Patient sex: F
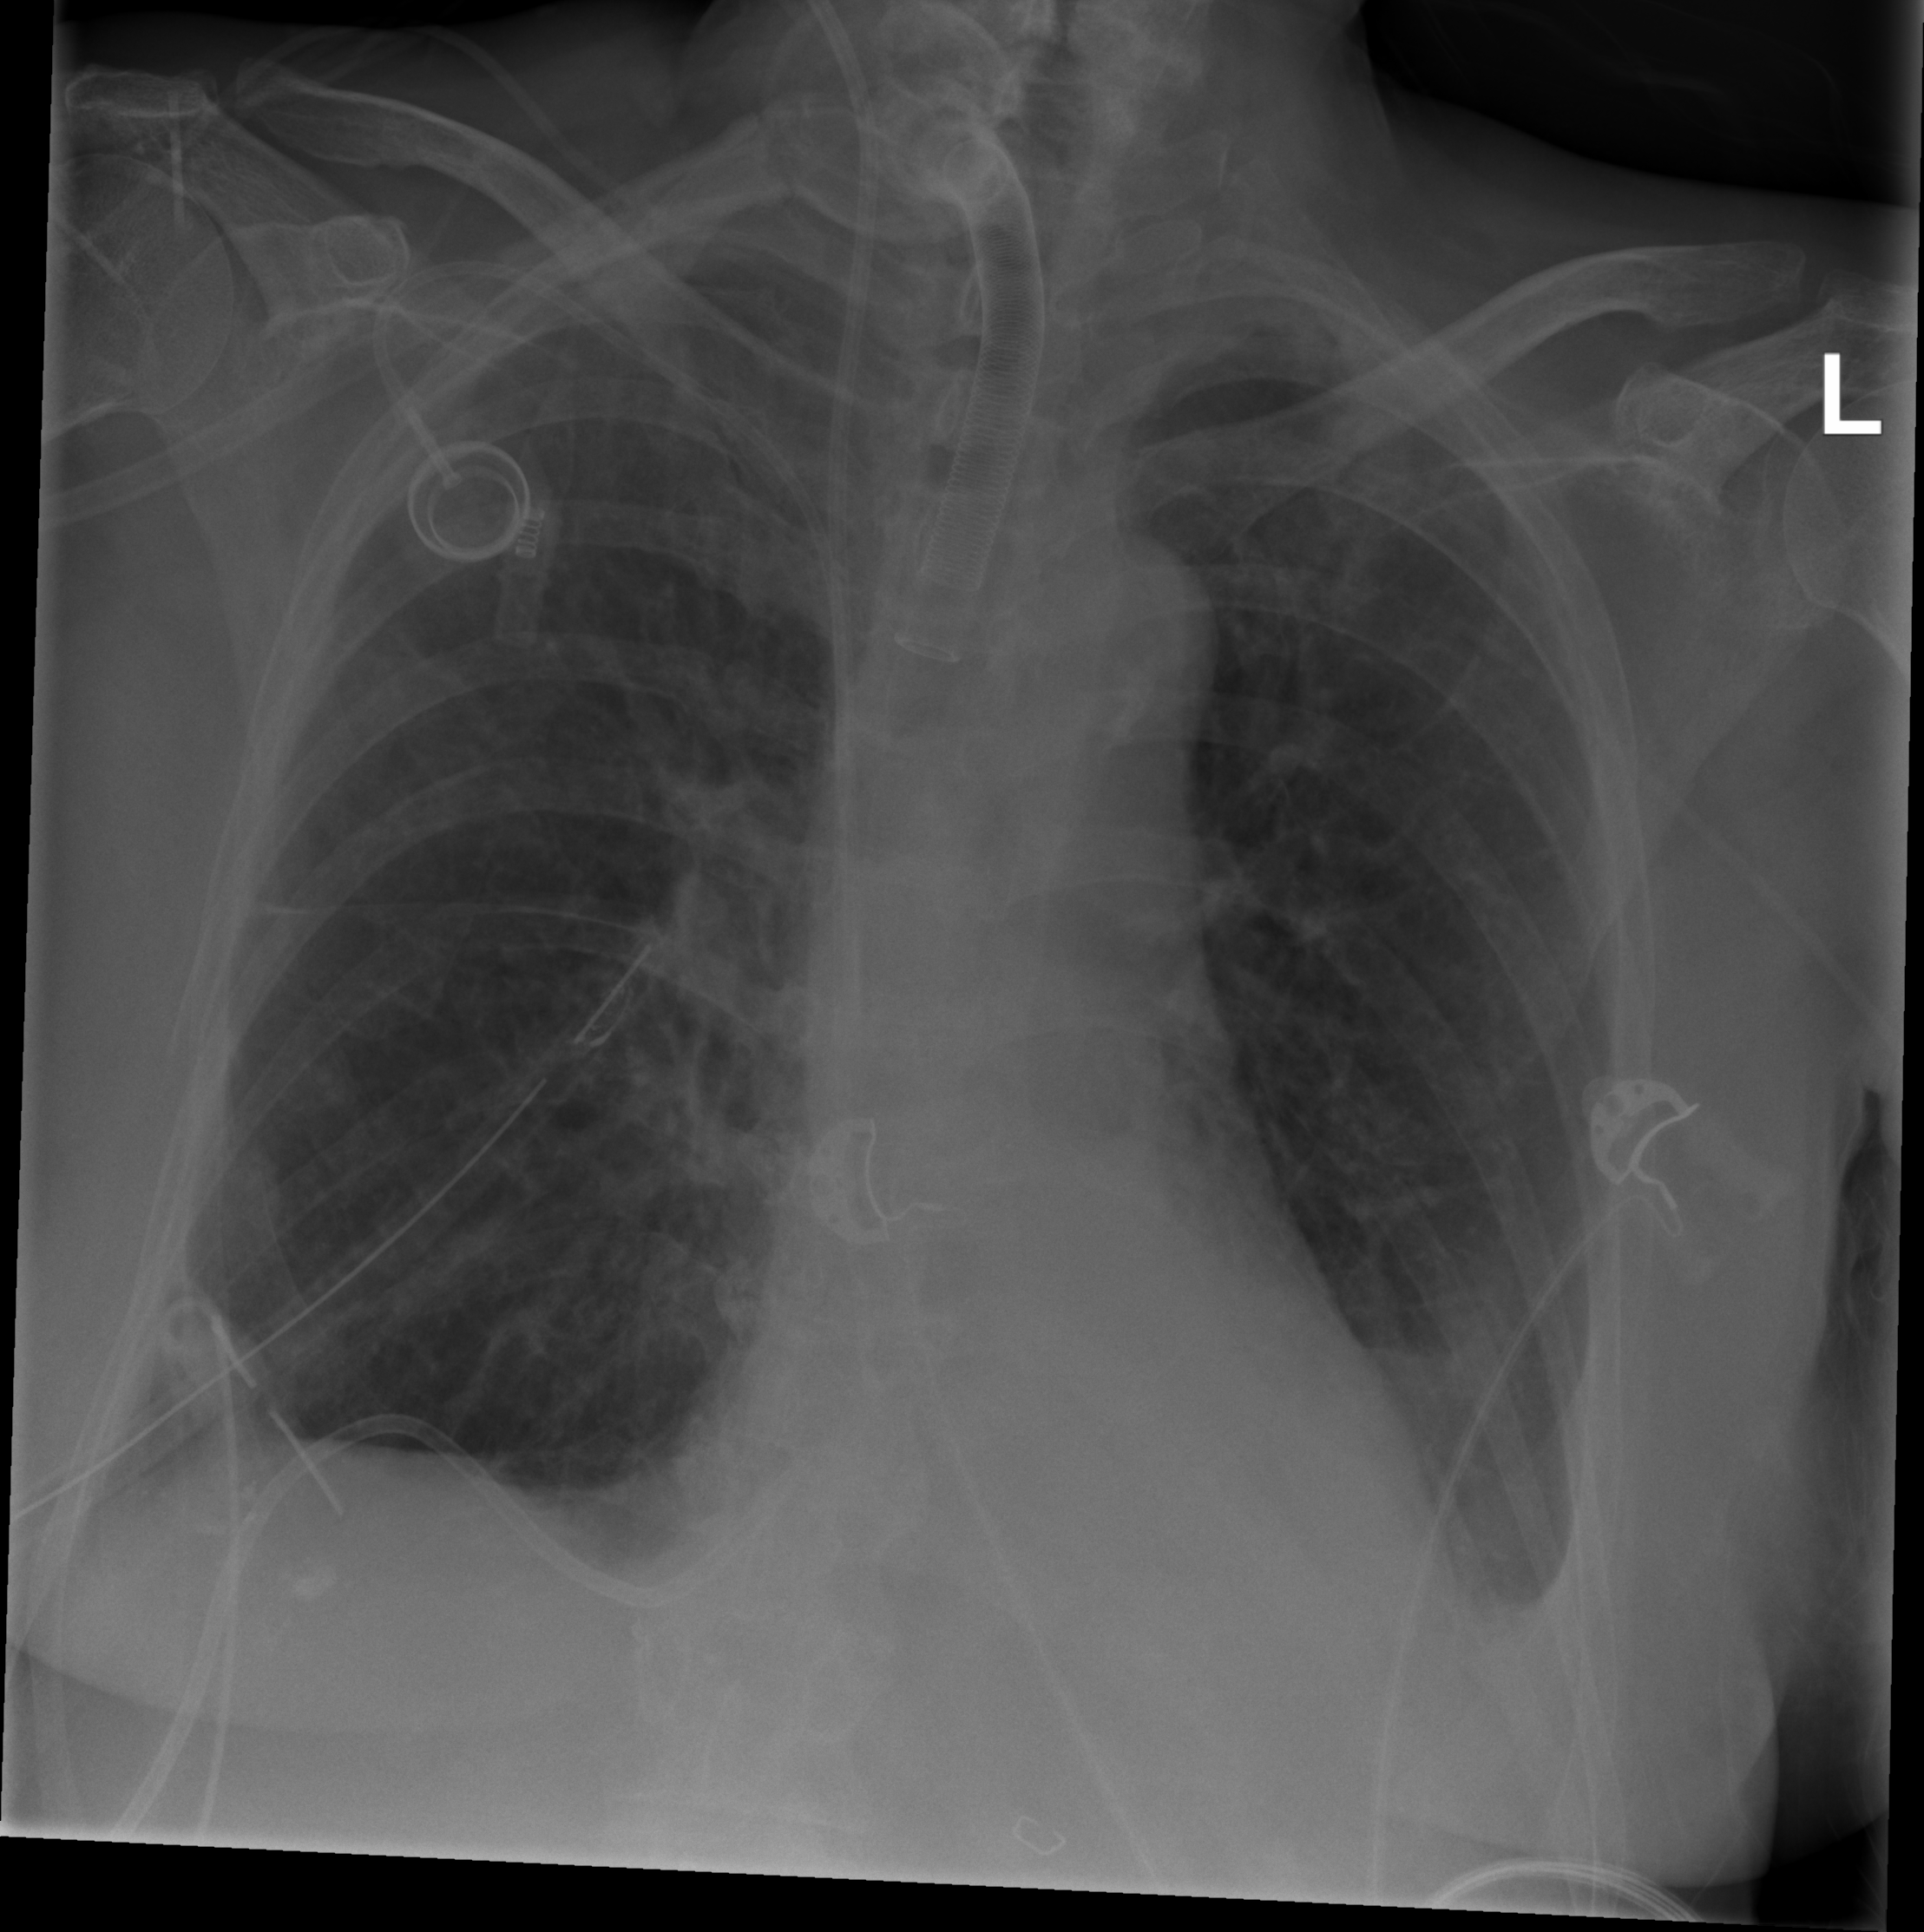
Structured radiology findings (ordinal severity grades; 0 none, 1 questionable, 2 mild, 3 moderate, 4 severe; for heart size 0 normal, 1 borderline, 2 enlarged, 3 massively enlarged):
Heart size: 0
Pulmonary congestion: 2
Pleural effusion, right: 2
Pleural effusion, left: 2
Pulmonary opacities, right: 0
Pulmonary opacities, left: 0
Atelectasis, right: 2
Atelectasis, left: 2